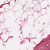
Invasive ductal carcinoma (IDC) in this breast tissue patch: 0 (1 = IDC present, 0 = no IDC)